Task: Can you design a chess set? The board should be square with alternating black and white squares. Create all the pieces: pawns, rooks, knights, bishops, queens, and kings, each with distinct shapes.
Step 1559:
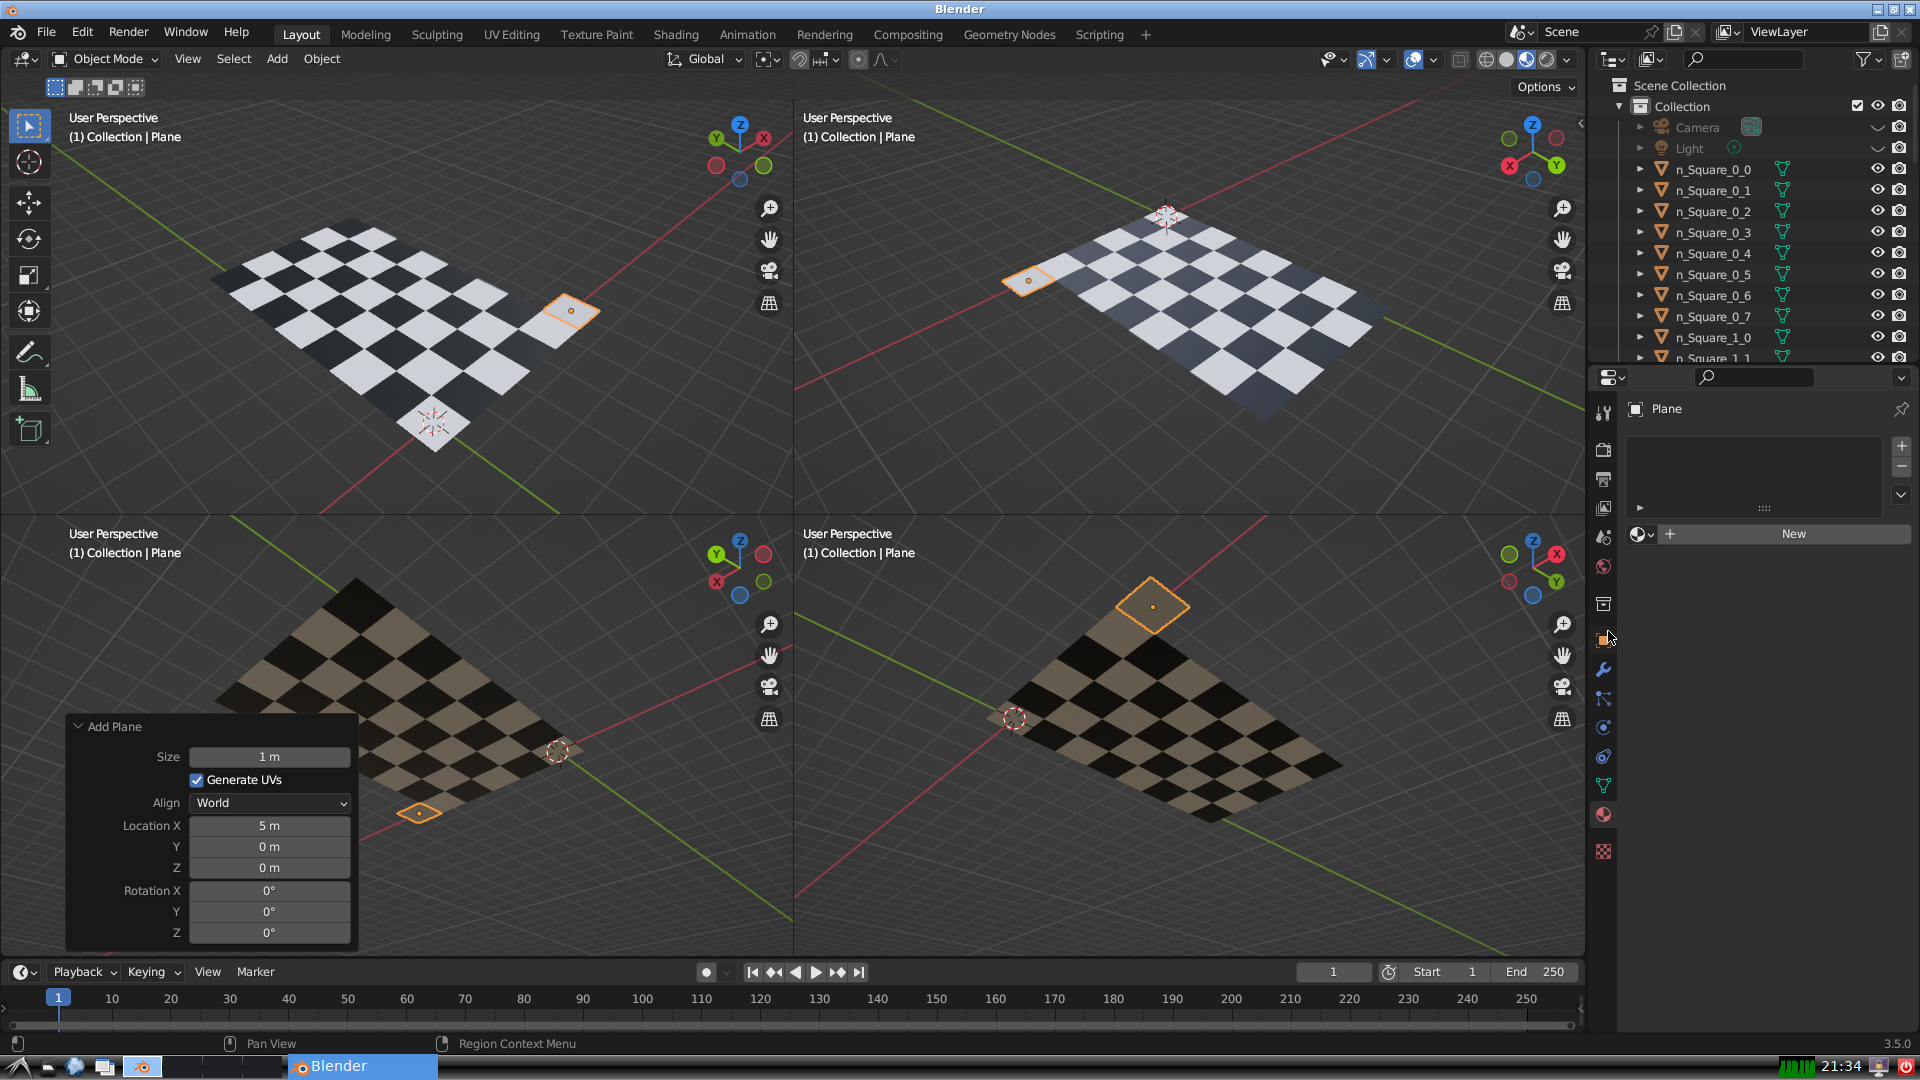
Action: click: no